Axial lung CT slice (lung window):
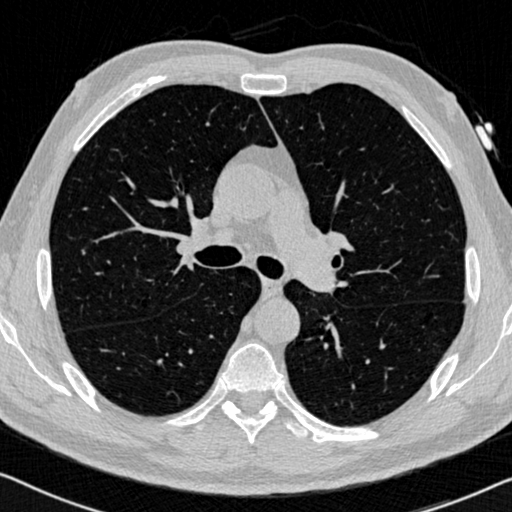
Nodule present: no